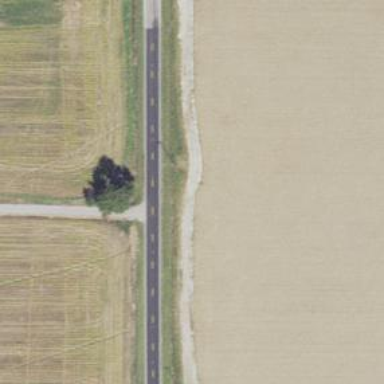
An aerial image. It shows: Secondary road.